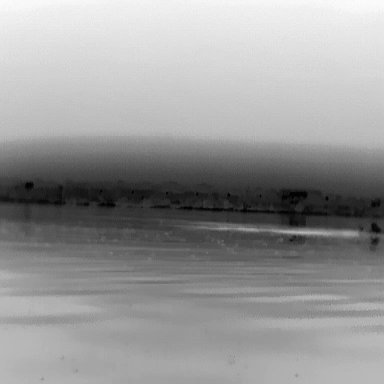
There is a canoe in the infrared image.